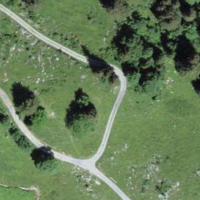
EUNIS habitat code: 32
Species observed at this site:
Carduus personata
Alnus alnobetula